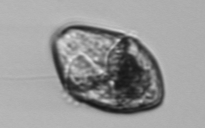
Label: Gyrodinium